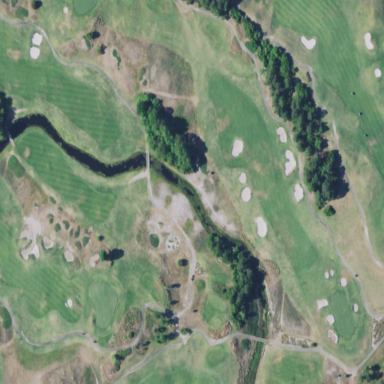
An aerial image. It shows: Grassy area designated as golf fairway.